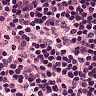
Metastatic tissue present: no